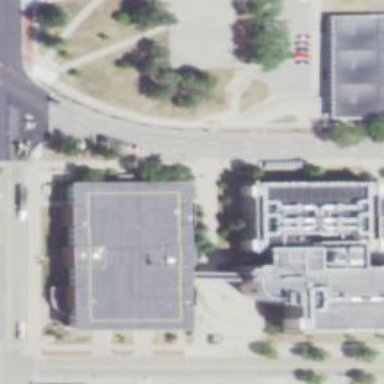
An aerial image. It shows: University building.